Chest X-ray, PA view. Patient: 50 years old, sex M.
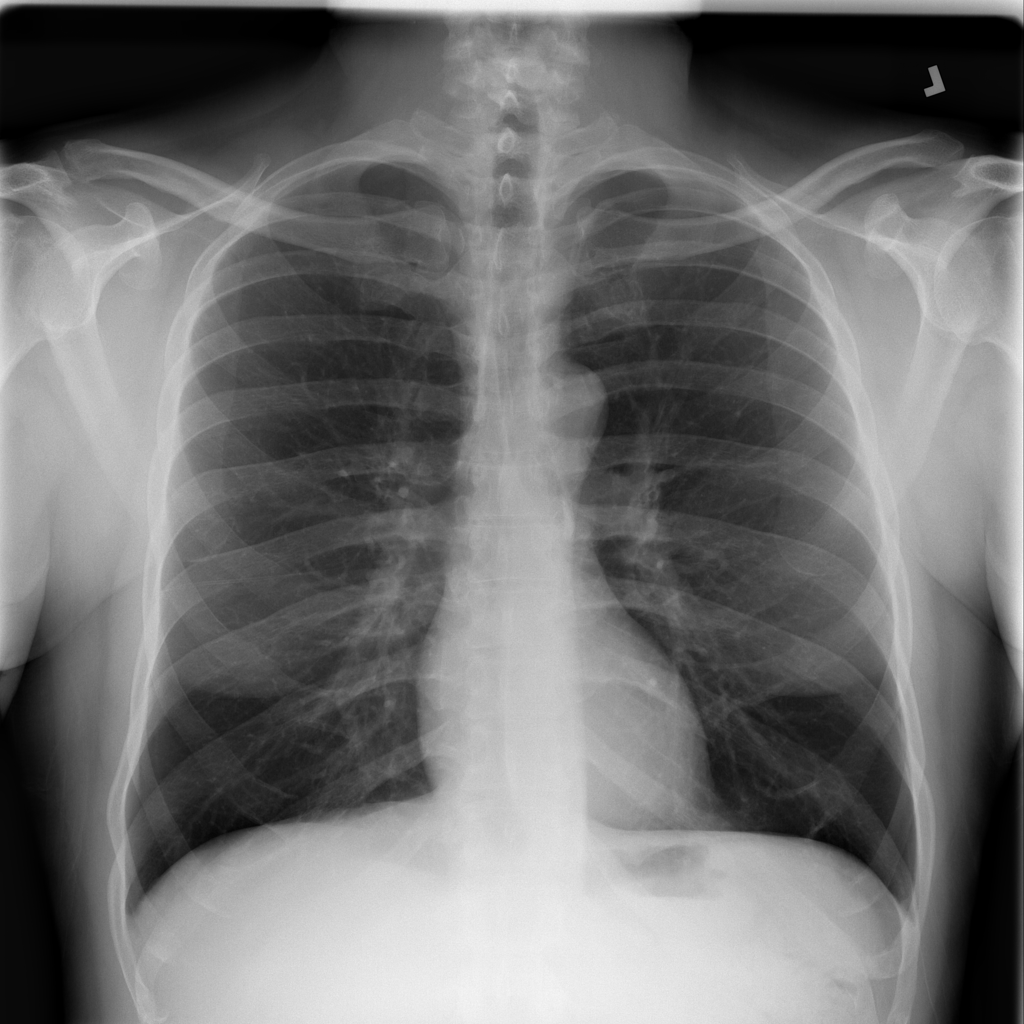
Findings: No Finding